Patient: sex F, age 39
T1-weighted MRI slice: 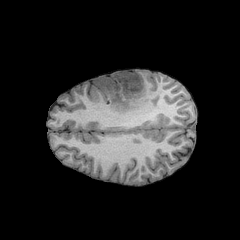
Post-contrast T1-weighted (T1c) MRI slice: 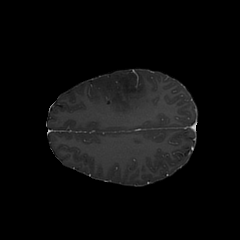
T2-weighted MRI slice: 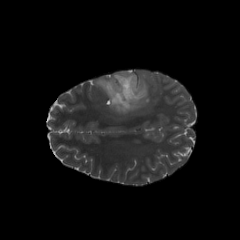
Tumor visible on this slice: yes
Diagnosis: Astrocytoma, IDH-mutant
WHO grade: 2